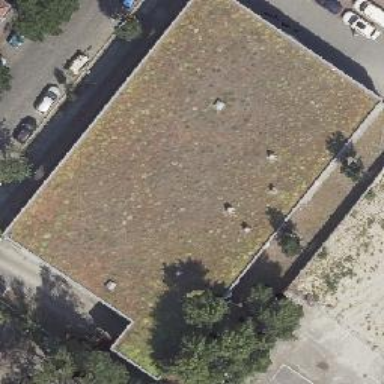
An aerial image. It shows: Flat roof retail building.